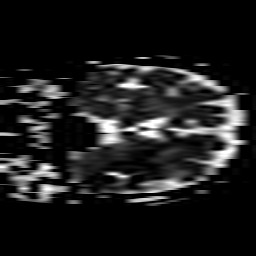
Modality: ADC
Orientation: coronal
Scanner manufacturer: philips
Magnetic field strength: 1.5 T
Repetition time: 4.684 s
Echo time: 0.07764 s